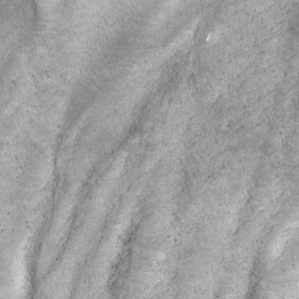
Label: non_frost